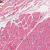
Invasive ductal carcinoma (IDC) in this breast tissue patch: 0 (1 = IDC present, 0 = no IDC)